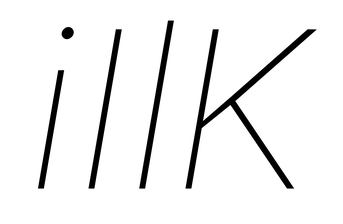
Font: Roboto-Italic_Thin_Italic